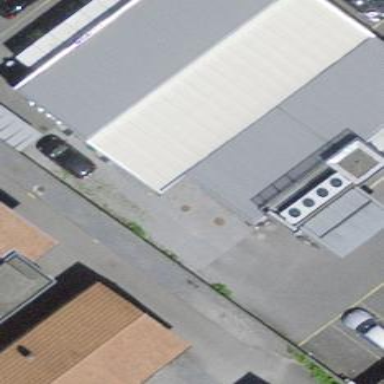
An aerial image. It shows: Retail building housing supermarket.